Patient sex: F
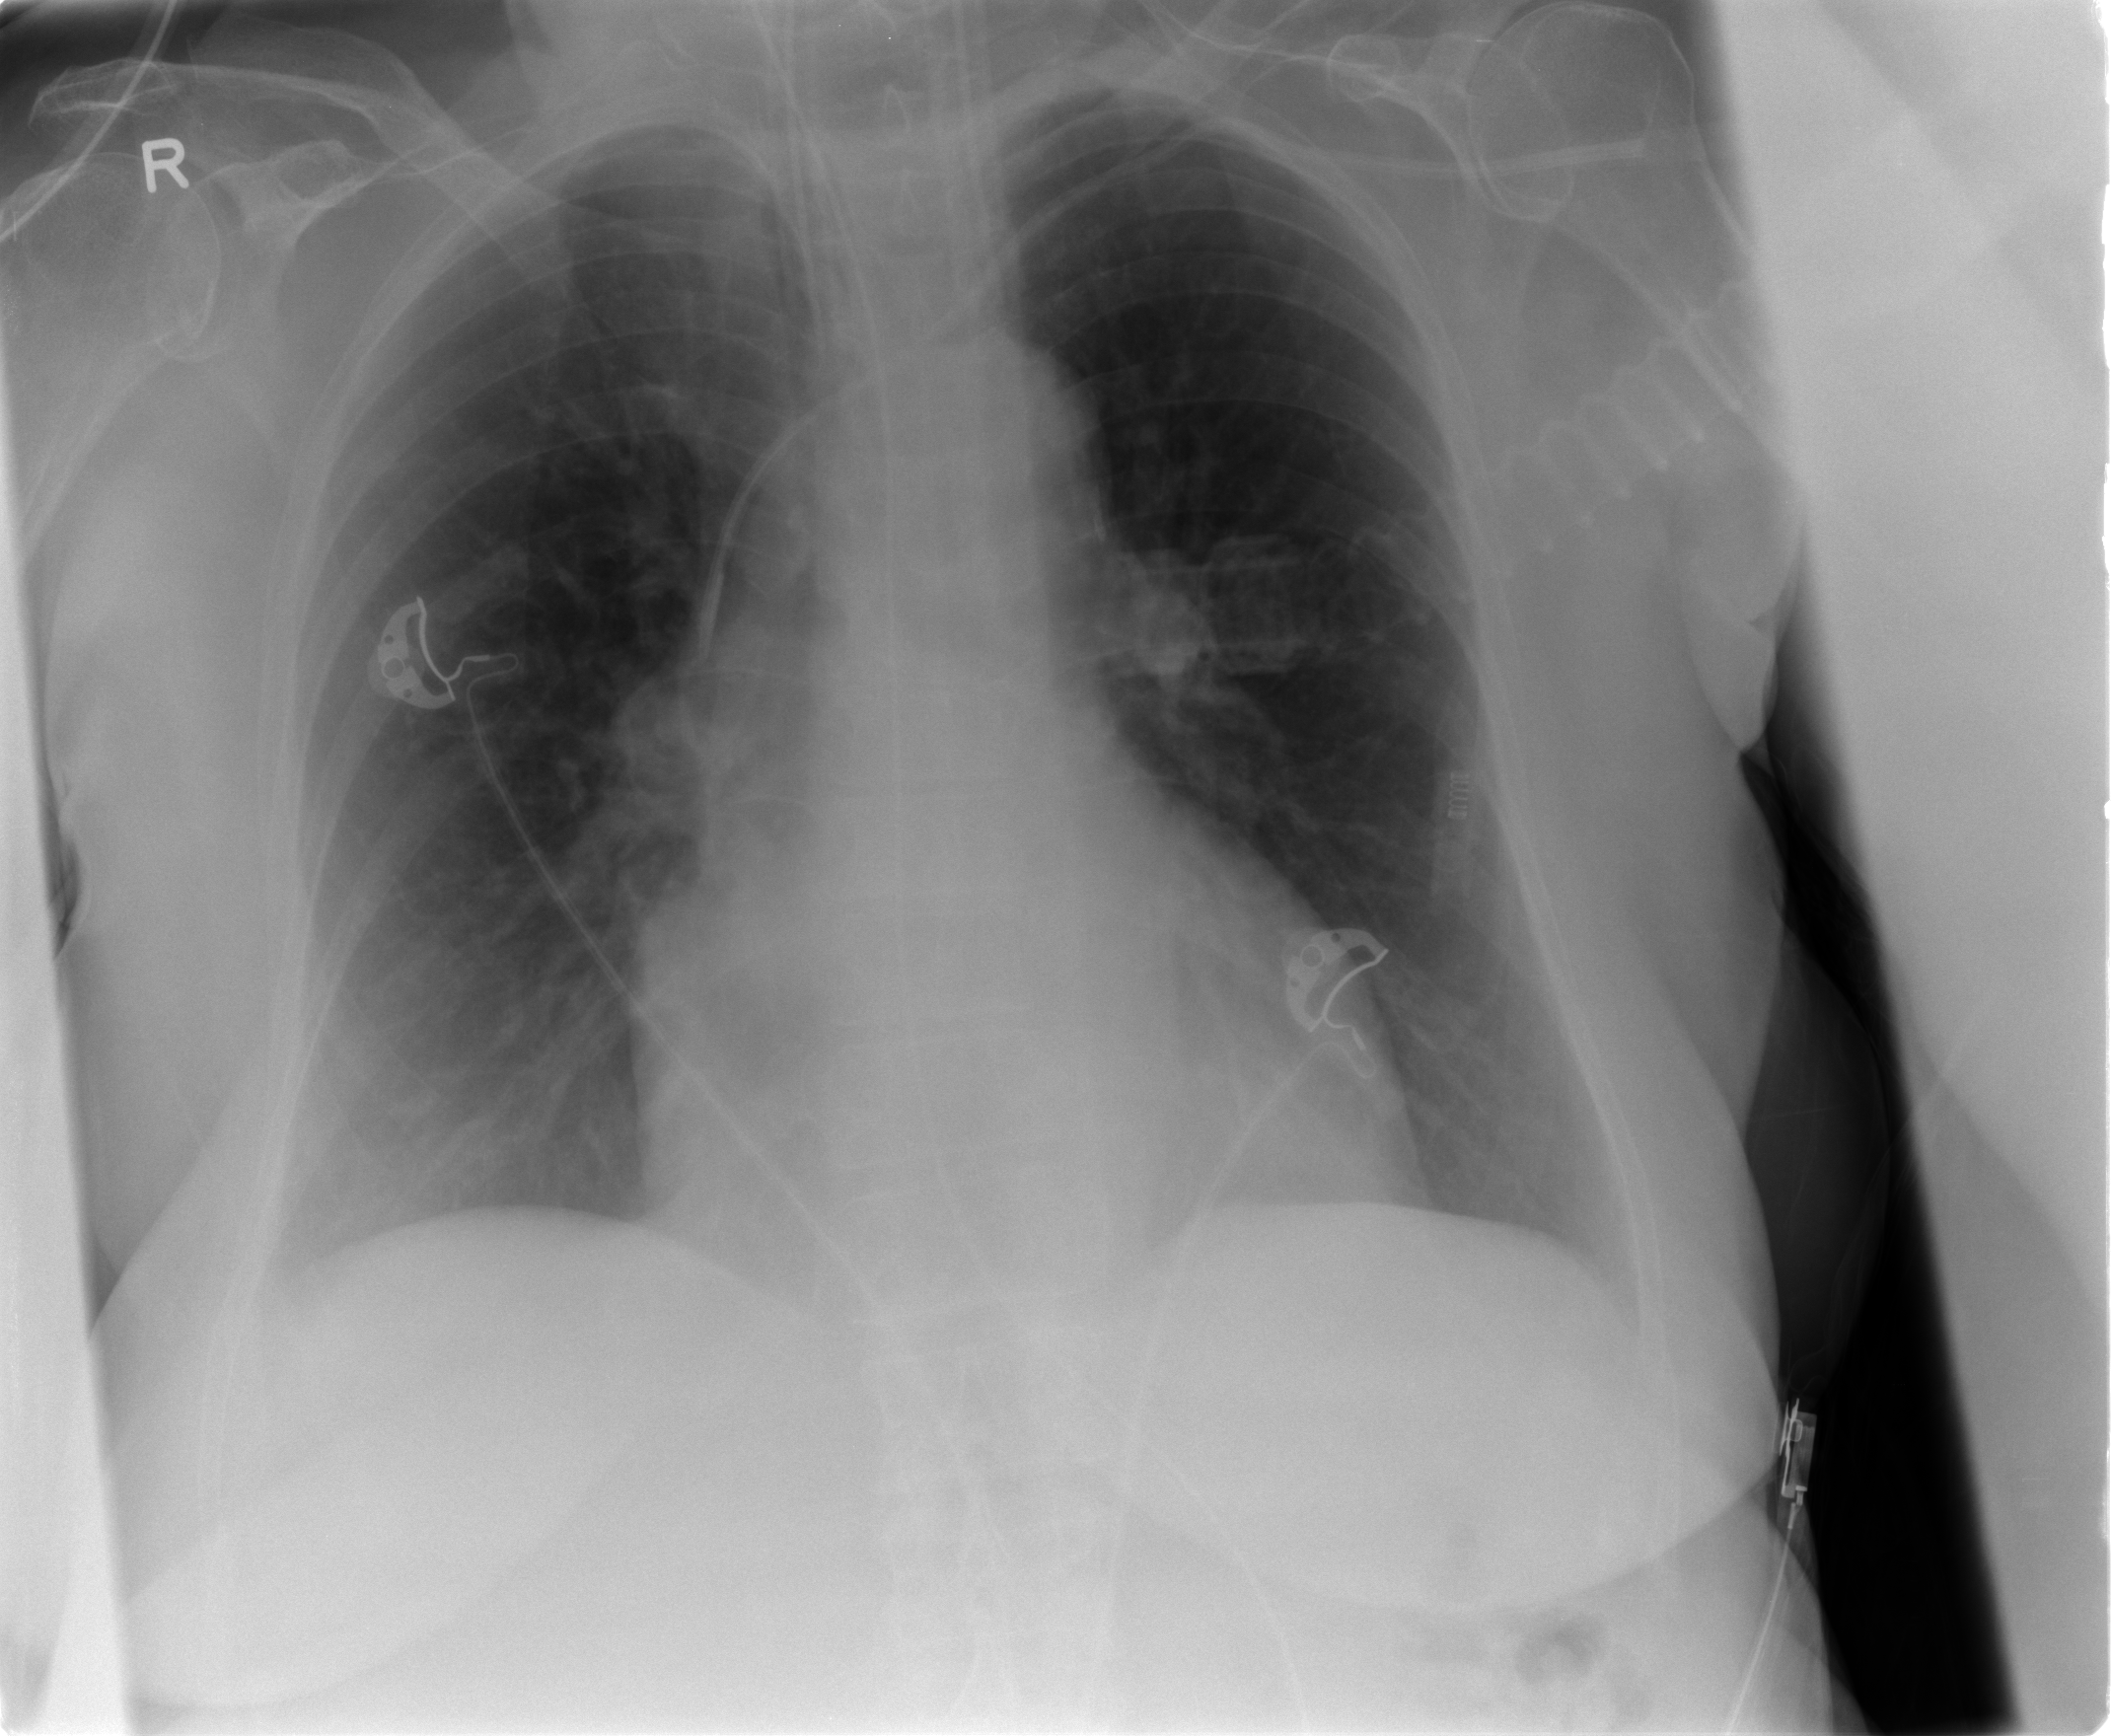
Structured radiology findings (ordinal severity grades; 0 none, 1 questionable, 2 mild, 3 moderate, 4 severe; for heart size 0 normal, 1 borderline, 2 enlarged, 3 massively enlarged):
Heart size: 0
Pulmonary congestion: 0
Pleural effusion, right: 0
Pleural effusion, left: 0
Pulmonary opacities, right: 0
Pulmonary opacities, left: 0
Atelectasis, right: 0
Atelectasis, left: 1